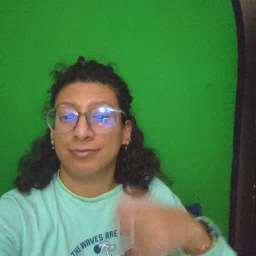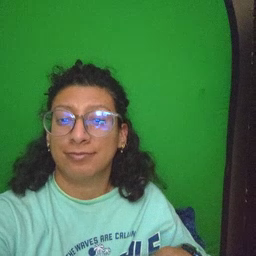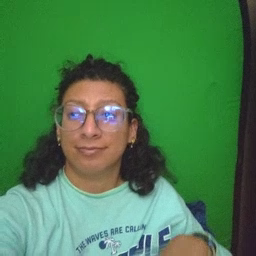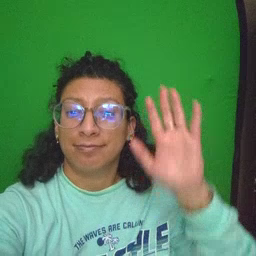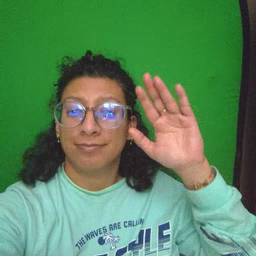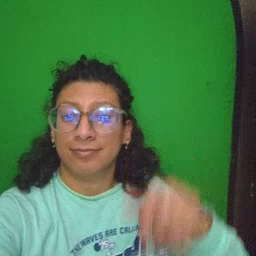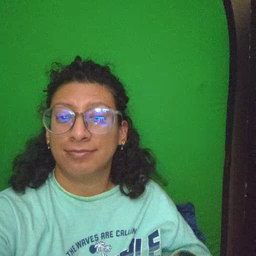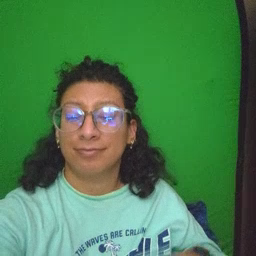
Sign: bye